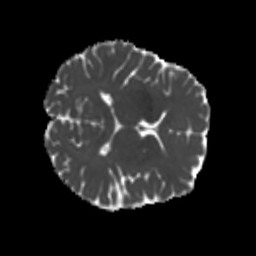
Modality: MD
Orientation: axial
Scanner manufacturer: siemens
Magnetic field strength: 3 T
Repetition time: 4 s
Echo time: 0.0594 s